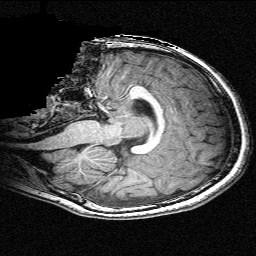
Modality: T1w
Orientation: sagittal
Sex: male
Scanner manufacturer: siemens
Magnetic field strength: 3 T
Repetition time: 2.3 s
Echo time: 0.00336 s